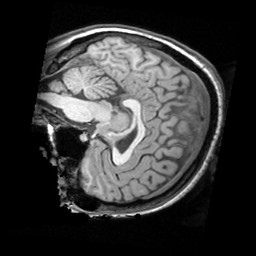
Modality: T1w
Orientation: sagittal
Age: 25
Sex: female
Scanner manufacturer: siemens
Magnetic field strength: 3 T
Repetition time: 1.62 s
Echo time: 0.003 s